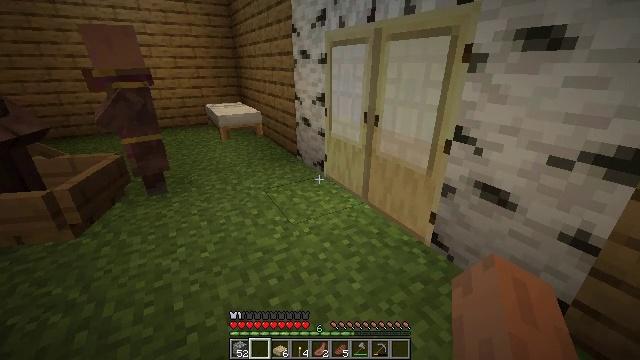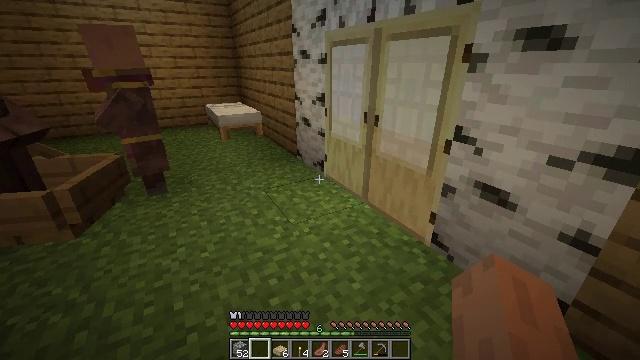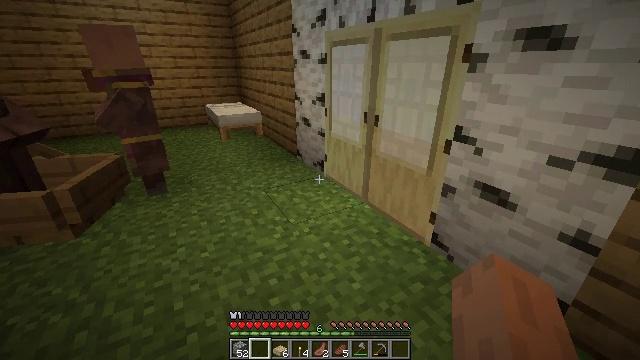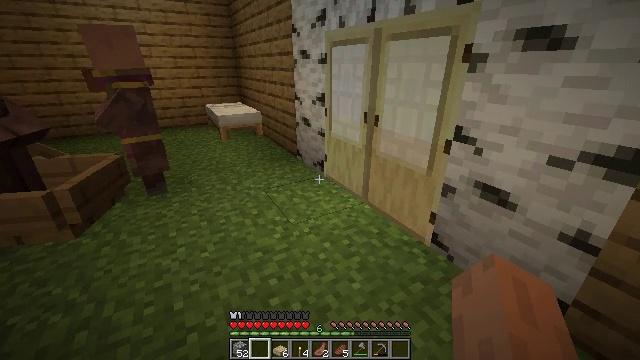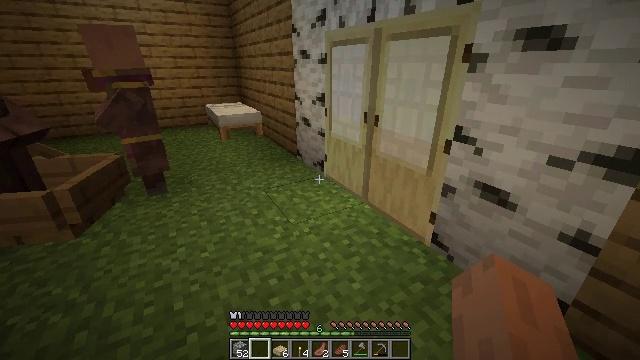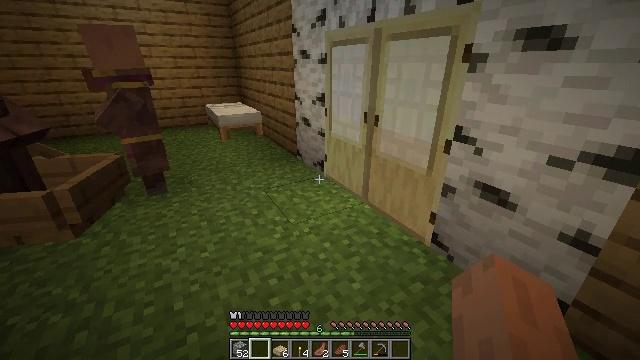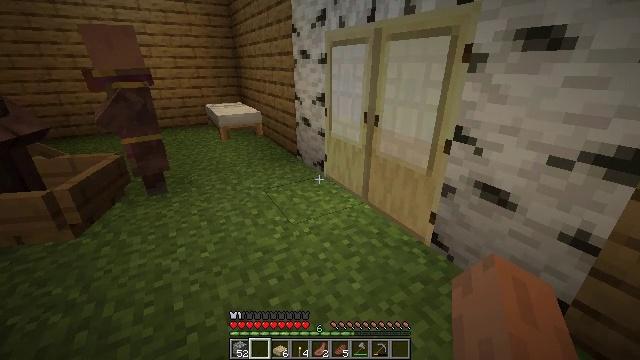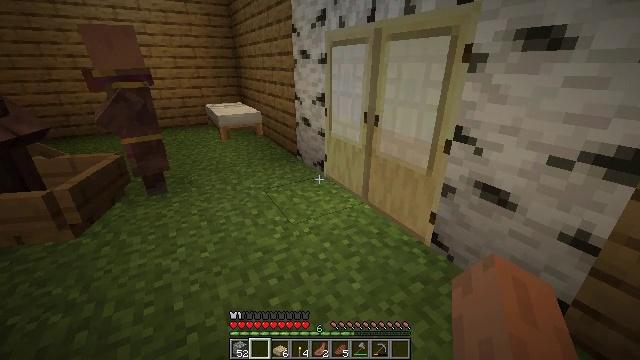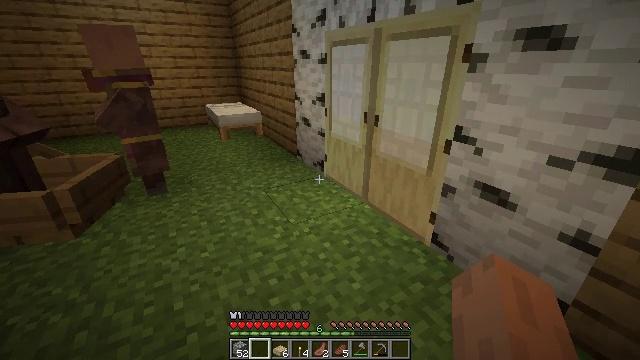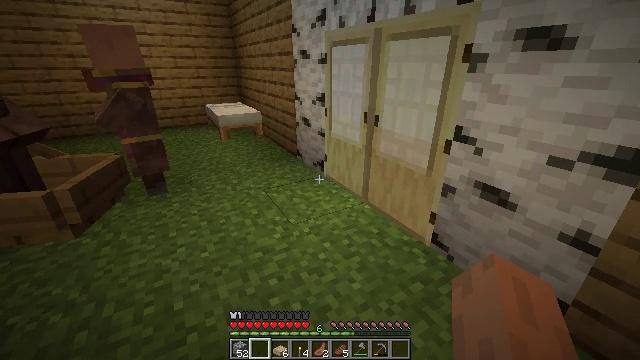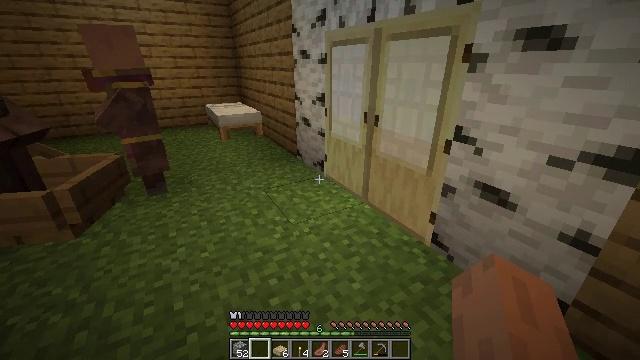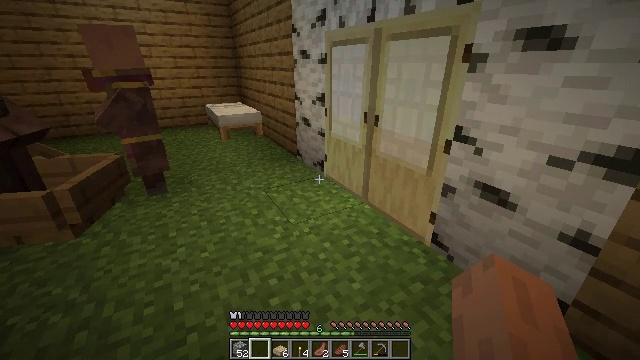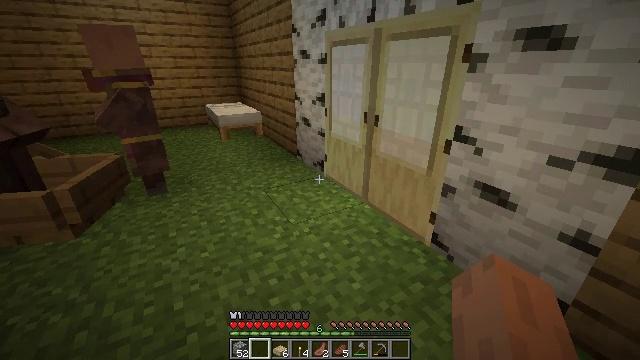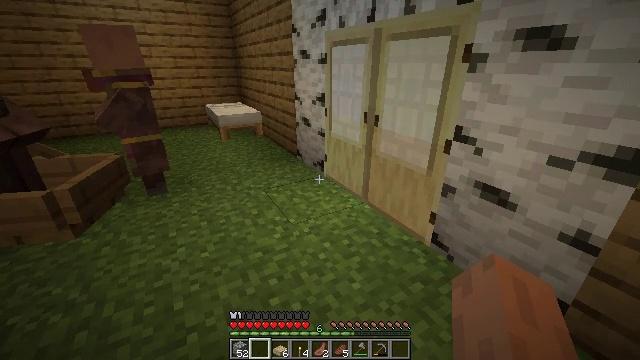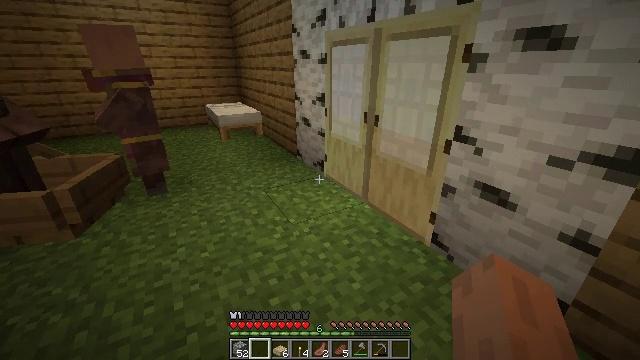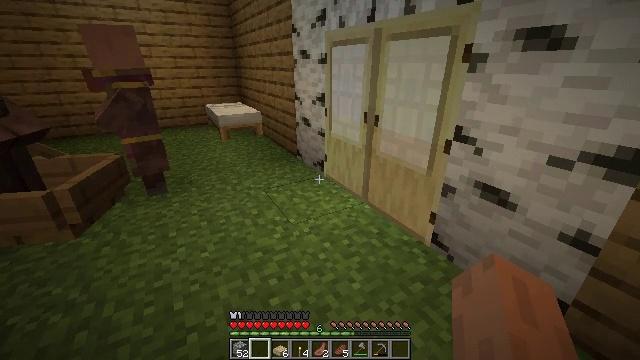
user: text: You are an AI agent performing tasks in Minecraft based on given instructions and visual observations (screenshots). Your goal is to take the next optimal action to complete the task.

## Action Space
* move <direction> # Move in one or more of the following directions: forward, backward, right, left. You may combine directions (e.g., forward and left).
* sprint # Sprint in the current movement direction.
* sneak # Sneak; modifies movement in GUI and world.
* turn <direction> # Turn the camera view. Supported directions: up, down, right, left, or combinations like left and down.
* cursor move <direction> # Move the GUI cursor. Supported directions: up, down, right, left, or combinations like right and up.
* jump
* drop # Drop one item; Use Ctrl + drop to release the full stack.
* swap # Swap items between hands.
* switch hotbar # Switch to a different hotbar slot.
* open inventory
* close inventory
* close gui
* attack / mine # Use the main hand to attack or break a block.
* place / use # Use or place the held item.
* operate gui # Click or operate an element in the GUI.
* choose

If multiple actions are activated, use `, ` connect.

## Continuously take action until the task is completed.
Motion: motion action
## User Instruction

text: Break the existing planks.
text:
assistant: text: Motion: no_op
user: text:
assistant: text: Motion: no_op
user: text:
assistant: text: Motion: no_op
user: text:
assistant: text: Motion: no_op
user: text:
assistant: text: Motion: no_op
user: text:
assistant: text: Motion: no_op
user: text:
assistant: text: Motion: no_op
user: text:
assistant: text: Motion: no_op
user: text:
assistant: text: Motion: no_op
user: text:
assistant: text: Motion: no_op
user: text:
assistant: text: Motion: no_op
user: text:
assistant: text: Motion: no_op
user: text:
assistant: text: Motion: no_op
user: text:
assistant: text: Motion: no_op
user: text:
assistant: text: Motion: no_op
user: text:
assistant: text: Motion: no_op
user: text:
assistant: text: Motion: no_op
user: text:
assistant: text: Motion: no_op
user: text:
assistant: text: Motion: no_op
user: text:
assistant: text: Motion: no_op
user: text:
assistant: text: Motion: no_op
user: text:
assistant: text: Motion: no_op
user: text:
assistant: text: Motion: no_op
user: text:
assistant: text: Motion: no_op
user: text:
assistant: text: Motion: no_op
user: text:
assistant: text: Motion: no_op
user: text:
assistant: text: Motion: no_op
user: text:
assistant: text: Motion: no_op
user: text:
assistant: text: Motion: no_op
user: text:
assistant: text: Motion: no_op